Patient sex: M
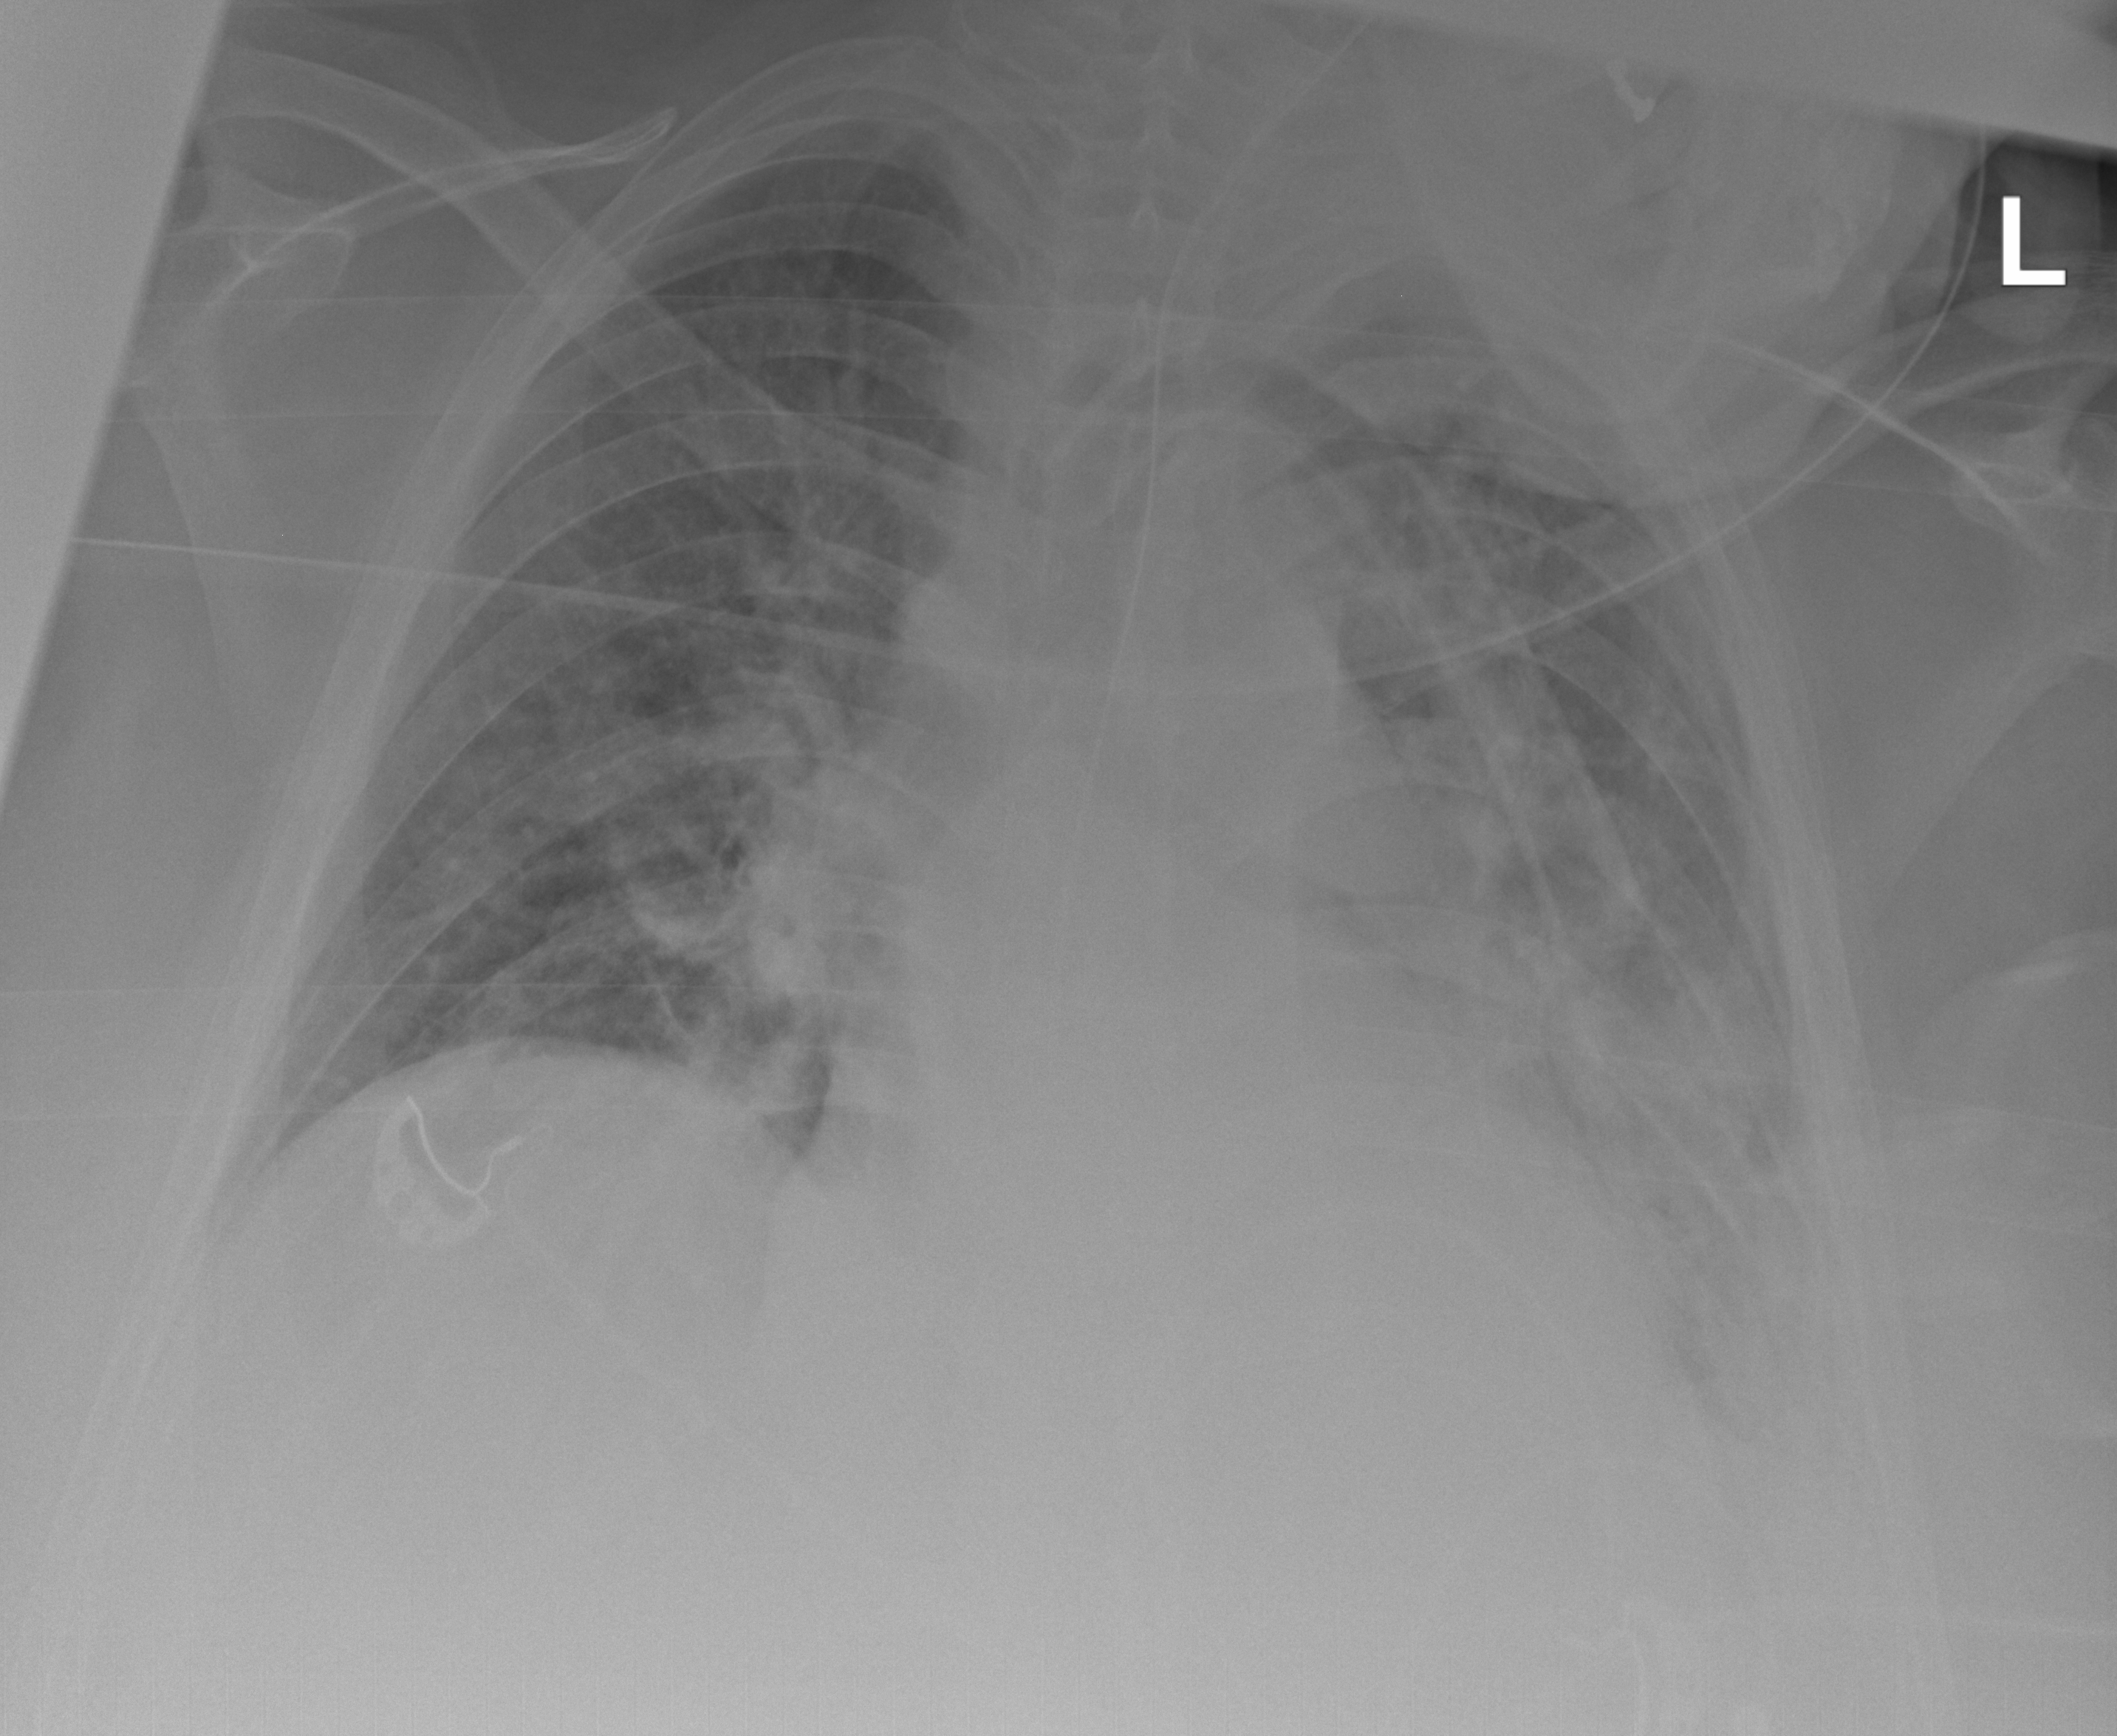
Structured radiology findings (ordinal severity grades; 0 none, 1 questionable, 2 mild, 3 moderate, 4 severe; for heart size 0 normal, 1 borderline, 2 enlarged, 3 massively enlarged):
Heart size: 0
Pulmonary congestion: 2
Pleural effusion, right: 0
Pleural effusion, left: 3
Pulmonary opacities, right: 2
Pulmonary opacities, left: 1
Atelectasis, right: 2
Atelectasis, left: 2